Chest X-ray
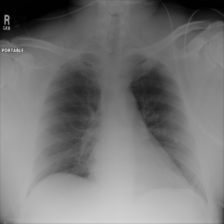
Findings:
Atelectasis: negative
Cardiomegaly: negative
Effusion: negative
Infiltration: negative
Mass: negative
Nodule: negative
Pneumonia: negative
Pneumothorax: negative
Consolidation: negative
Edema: negative
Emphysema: negative
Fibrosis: negative
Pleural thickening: negative
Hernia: negative